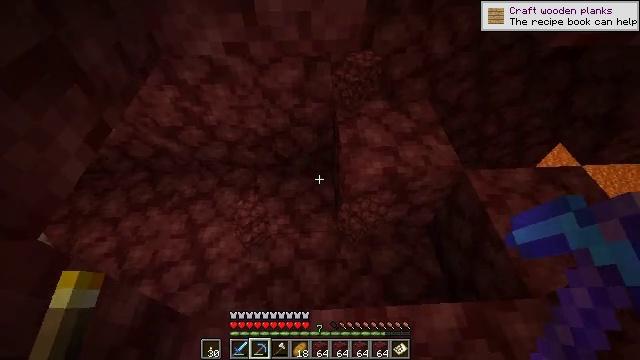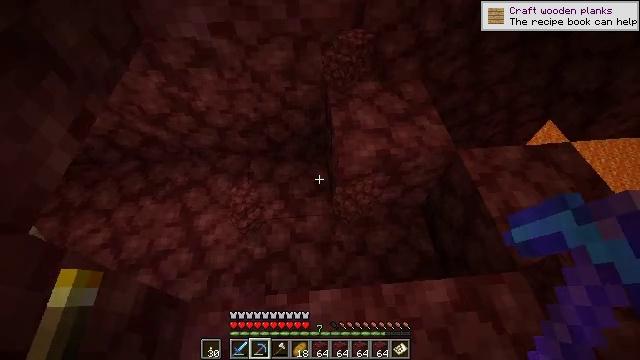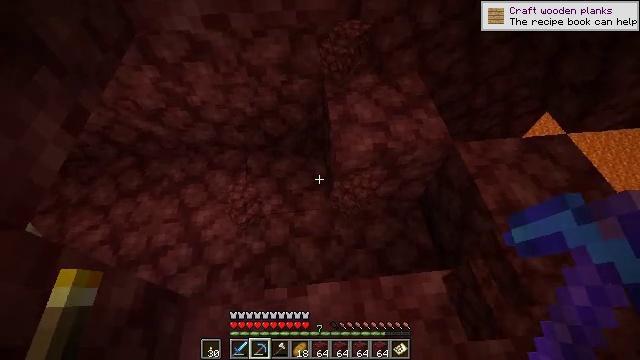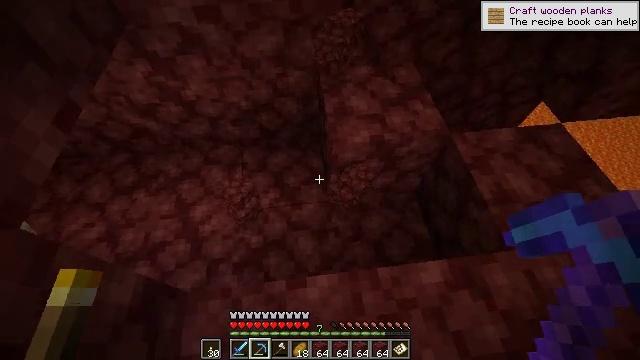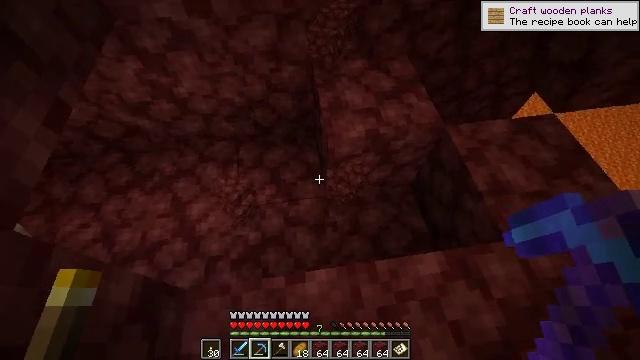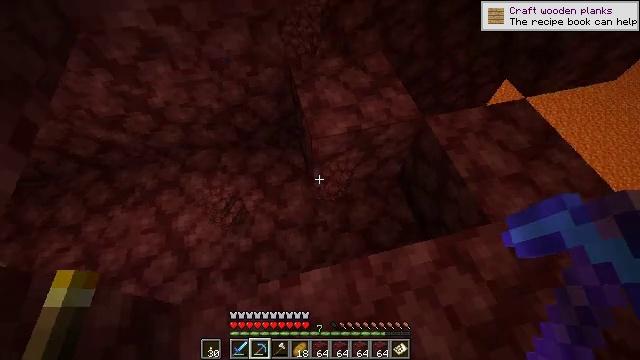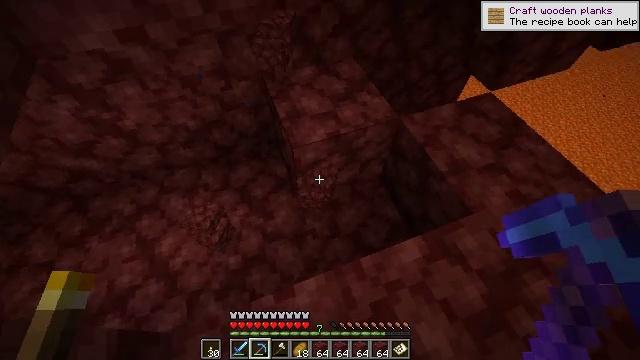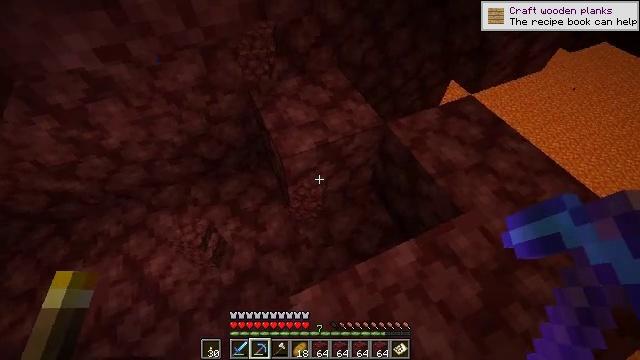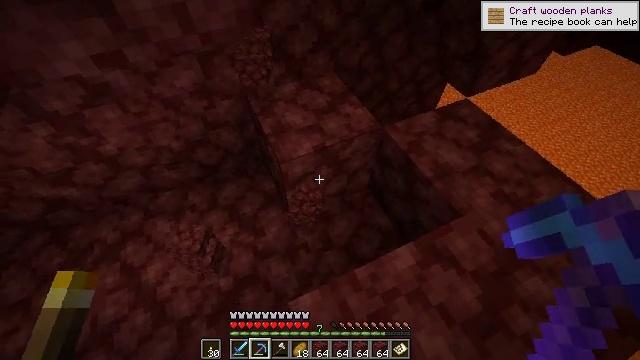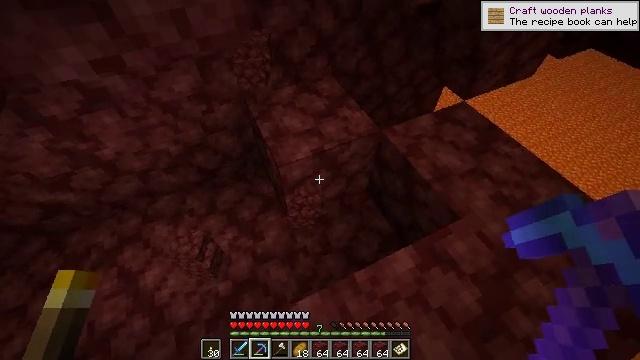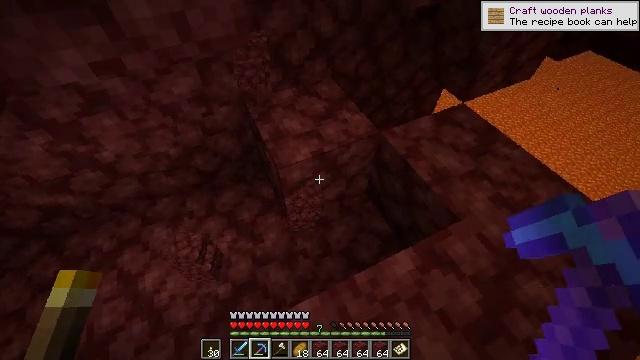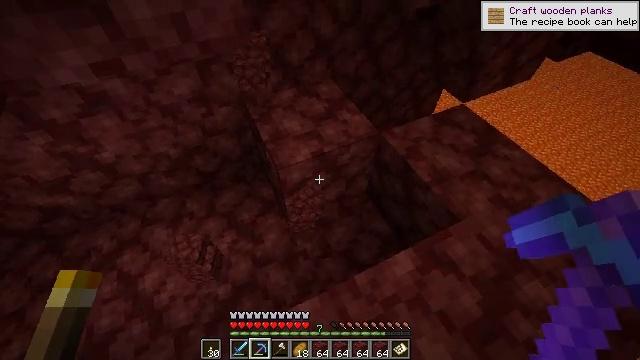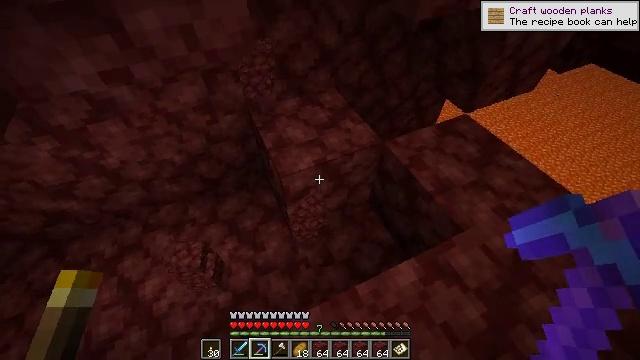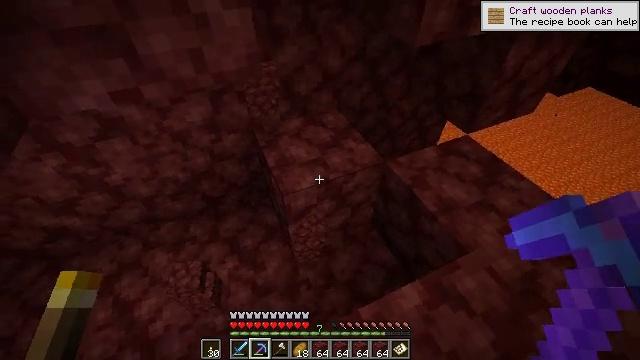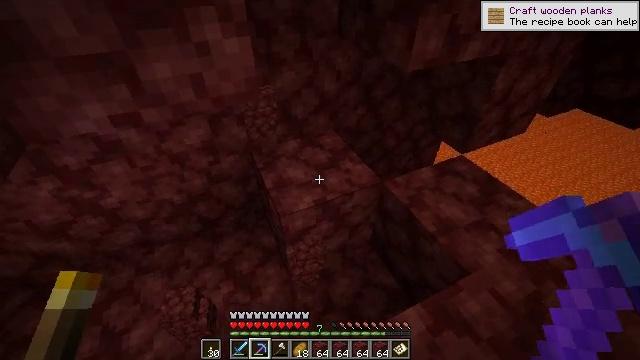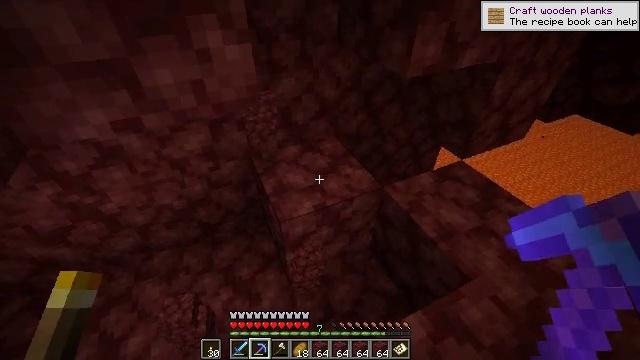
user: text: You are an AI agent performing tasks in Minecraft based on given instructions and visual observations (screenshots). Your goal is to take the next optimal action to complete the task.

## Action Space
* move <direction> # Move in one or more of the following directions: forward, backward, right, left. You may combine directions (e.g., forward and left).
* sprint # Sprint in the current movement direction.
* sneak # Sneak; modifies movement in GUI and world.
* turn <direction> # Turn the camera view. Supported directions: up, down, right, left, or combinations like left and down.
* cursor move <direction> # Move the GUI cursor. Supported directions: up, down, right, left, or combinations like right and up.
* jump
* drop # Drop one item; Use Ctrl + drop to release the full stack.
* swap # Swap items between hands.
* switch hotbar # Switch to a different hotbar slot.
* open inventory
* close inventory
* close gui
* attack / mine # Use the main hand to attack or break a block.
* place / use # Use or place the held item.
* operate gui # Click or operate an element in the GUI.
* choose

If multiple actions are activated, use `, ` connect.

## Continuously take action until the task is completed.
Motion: motion action
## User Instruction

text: Dig up netherrack with a pickaxe.
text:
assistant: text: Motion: turn right and down
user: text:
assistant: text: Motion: turn down
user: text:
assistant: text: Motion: turn right and down
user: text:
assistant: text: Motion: turn right and down
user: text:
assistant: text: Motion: turn right
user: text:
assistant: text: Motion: turn right and up
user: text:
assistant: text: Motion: turn right and up
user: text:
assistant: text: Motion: no_op
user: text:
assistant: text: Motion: no_op
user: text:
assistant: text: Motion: no_op
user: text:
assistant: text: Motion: no_op
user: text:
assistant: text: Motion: turn up
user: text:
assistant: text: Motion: turn up
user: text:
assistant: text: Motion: turn up
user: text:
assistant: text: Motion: turn up
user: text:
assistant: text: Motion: no_op
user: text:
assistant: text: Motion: no_op
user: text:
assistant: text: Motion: turn up
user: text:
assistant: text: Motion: turn up
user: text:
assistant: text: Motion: no_op
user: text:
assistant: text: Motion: move back
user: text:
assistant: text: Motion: move back, turn left and up
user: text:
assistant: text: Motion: move back
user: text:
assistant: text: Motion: move back, turn left and up
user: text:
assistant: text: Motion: turn left
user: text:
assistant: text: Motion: turn left and up
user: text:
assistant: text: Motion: turn left and up
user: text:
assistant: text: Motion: turn left and up
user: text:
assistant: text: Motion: turn left and up
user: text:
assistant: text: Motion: turn left and up